Interaction volume radius: 10 \u00c5
Interaction volume height: 30 \u00c5
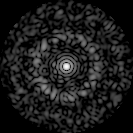
Disorder parameter: 0.8287